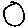
Label: circle